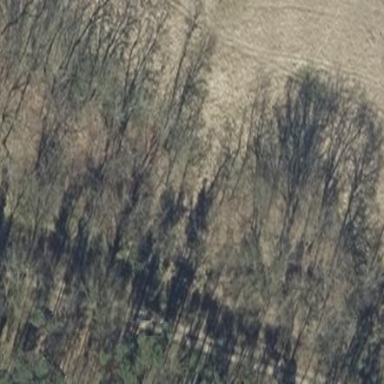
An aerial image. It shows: Forest area.